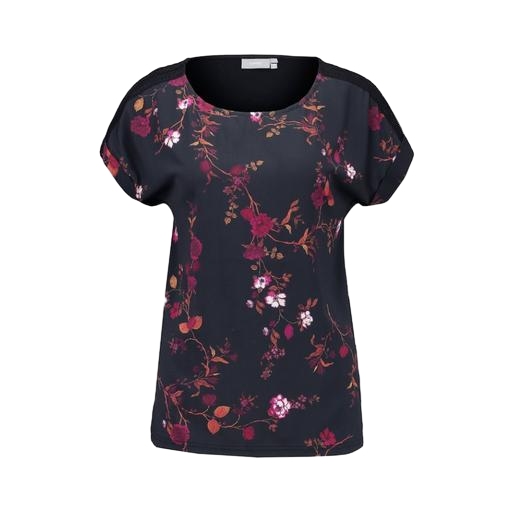
multicolor floral-print t-shirt only macy, black printed short-sleeve top only macy, black plus size printed t-shirt only macy, white background